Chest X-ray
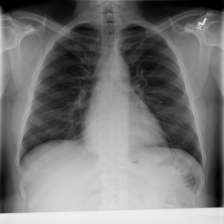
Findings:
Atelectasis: negative
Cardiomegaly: negative
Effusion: negative
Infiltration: positive
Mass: negative
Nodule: negative
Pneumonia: negative
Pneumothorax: negative
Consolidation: negative
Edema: negative
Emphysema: negative
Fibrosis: negative
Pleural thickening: negative
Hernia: negative